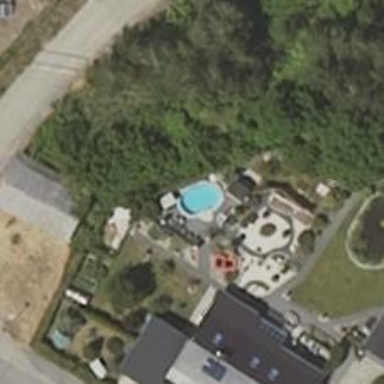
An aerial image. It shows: Swimming pool located in leisure land.